Question: I have a dataset that look like the following
Which represents 3 subjects performing actions (starting at the same time) for a certain duration. Example, subject 1 performed action A for 39.57 minutes, then action B for 1.48 minutes, then action B again for 53.22 minutes (it is important to differentiate subsequent actions although of the same category).
I would like to plot such data as in the image below

Where each horizontal bar represents all the action of a certain subject, the length of component of the bar represents the duration and its colour represents the type of action (A, B, C, etc).
Any help with this? Thanks
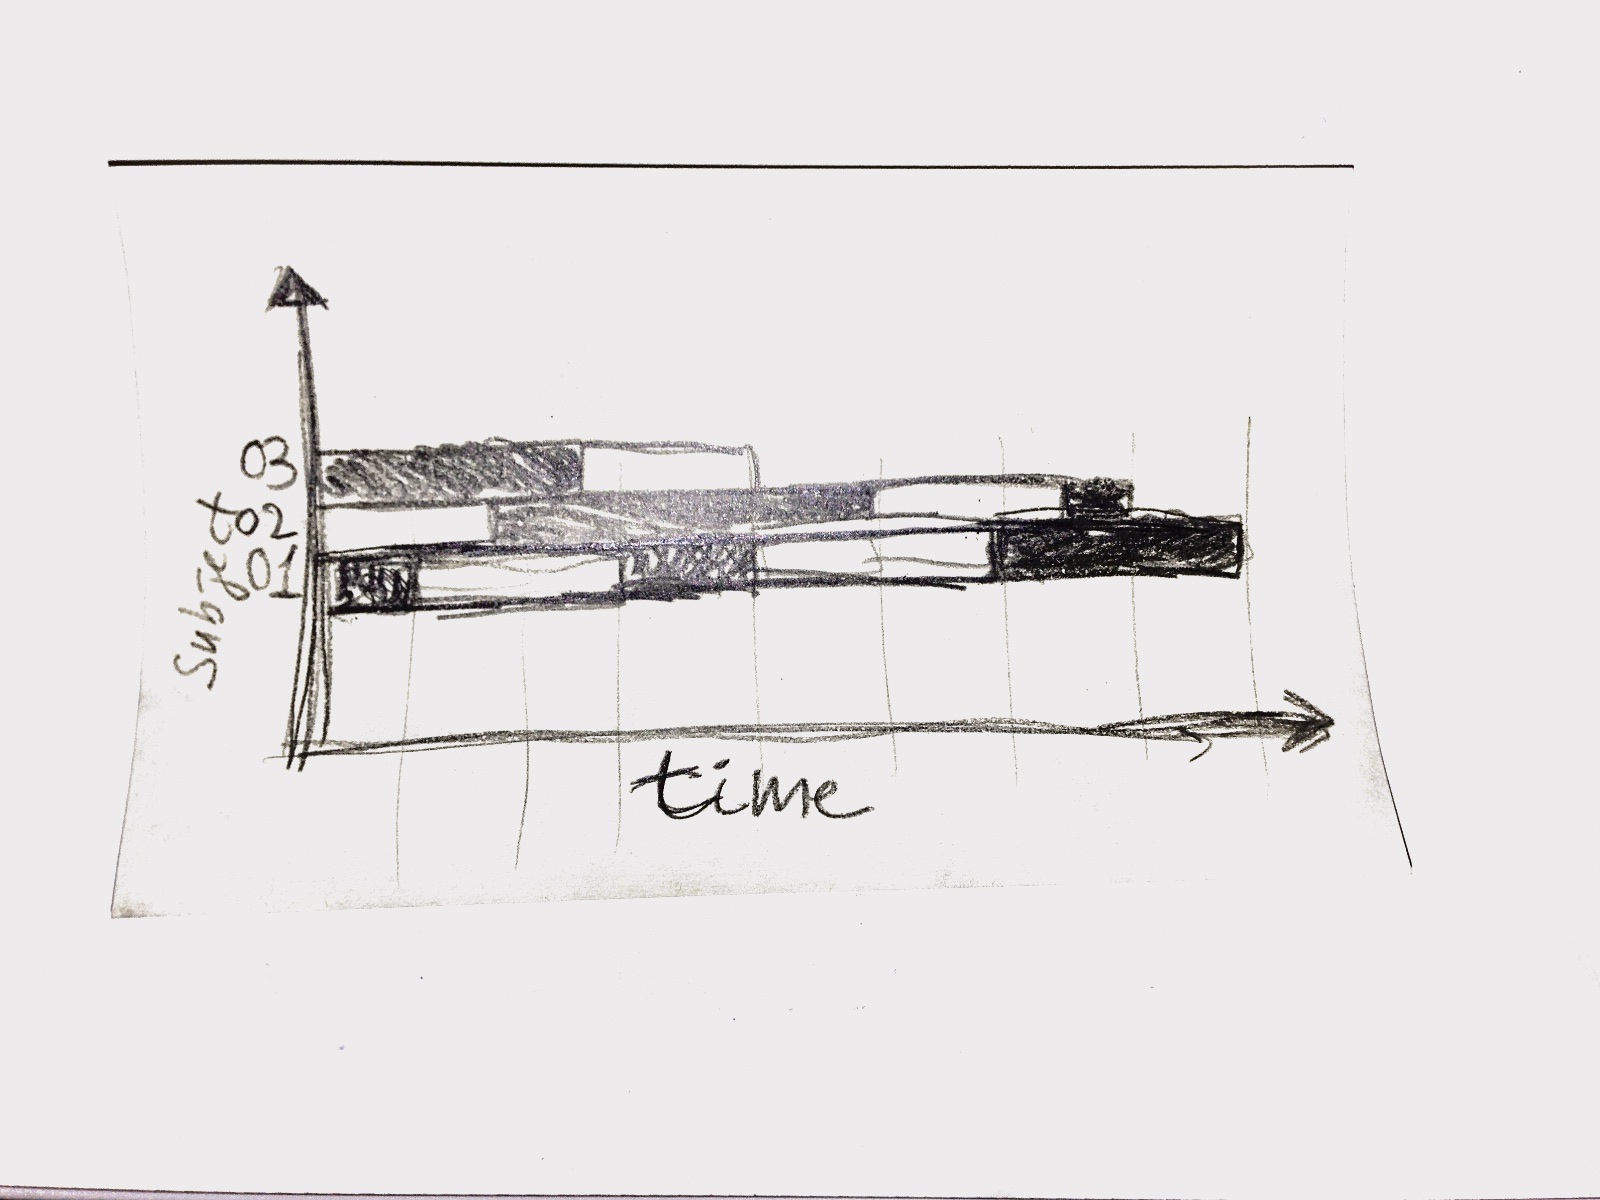
Answer: Try this:
'''
library(ggplot2)
ggplot(DF, aes(SUBJECT, DURATION, fill = ACTION)) +
geom_bar(stat = "identity") +
coord_flip()
'''

Here is the data frame used (to make it reproducible). Next time please use 'dput' to output the data in the question.
'''
DF <-
structure(list(SUBJECT = c(1L, 1L, 1L, 1L, 1L, 1L, 1L, 1L, 2L,
2L, 2L, 2L, 2L, 2L, 2L, 2L, 2L, 3L, 3L, 3L, 3L, 3L, 3L, 3L, 3L
), ACTION = structure(c(1L, 2L, 2L, 1L, 3L, 4L, 5L, 4L, 4L, 2L,
3L, 4L, 1L, 1L, 1L, 3L, 4L, 4L, 4L, 1L, 4L, 4L, 2L, 5L, 3L), .Label = c("A",
"B", "C", "D", "E"), class = "factor"), DURATION = c(39.57, 1.48,
53.22, 10.42, 8.33, 1, 7.5, 0.35, 1.35, 2.6, 1.47, 1.13, 4.23,
1.62, 7.58, 133.47, 14.82, 0.45, 1.07, 61.62, 42.45, 4.47, 100.92,
9.05, 9.55)), .Names = c("SUBJECT", "ACTION", "DURATION"),
class = "data.frame", row.names = c(NA,
-25L))
'''